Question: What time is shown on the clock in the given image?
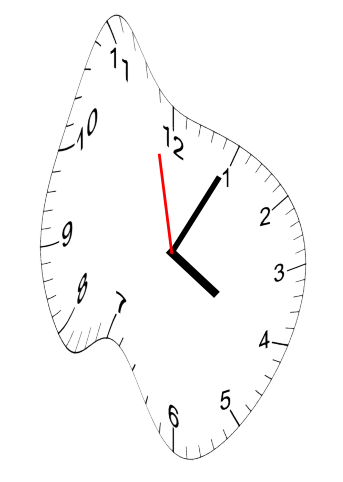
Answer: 04:04:58